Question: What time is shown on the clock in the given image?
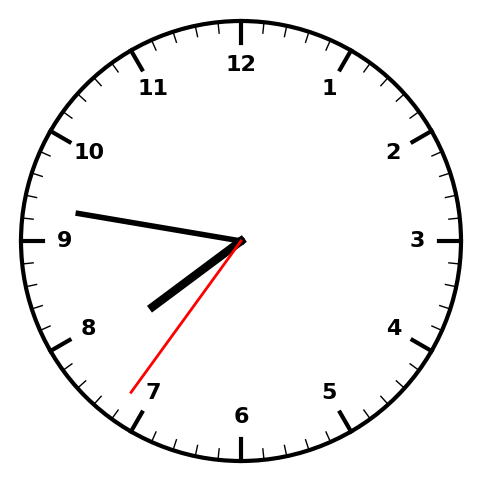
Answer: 07:46:36